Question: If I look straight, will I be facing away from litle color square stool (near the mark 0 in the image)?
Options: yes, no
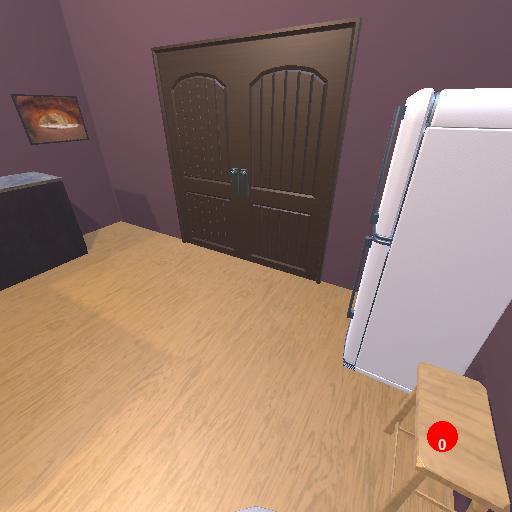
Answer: yes